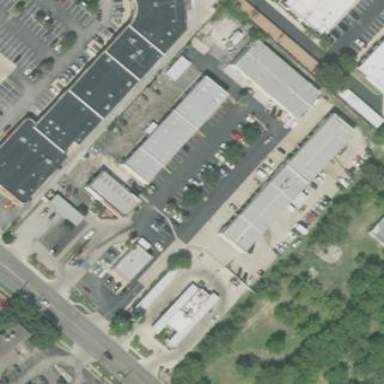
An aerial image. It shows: Commercial area.